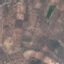
Land use / land cover: PermanentCrop